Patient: sex M, age 69
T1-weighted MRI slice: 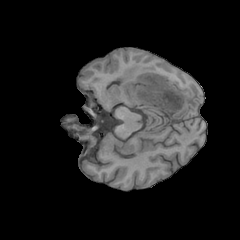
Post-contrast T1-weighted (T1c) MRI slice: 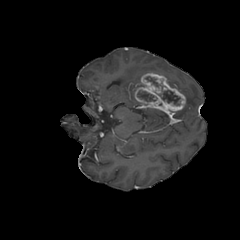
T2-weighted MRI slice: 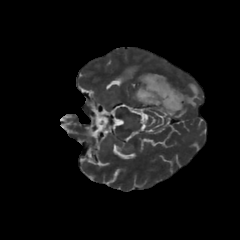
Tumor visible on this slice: yes
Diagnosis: Glioblastoma, IDH-wildtype
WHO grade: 4